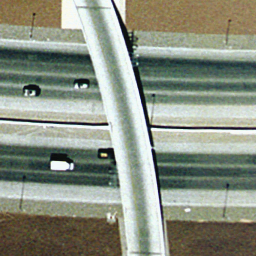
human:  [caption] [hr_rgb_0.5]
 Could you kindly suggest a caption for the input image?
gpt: An overpass with a road go across another roads diagonally with some cars on the roads .

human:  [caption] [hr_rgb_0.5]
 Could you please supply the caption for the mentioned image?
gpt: A road go across another two roads diagonally with some cars on the roads .

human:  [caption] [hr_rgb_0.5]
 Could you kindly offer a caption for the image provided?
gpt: An overpass with a road go across another roads diagonally with some plants surounded .

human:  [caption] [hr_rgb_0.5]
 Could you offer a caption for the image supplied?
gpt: An overpass with a road go across another roads diagonally .

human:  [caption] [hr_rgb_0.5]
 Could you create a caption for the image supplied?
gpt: A road go across another two roads with some cars on the roads .